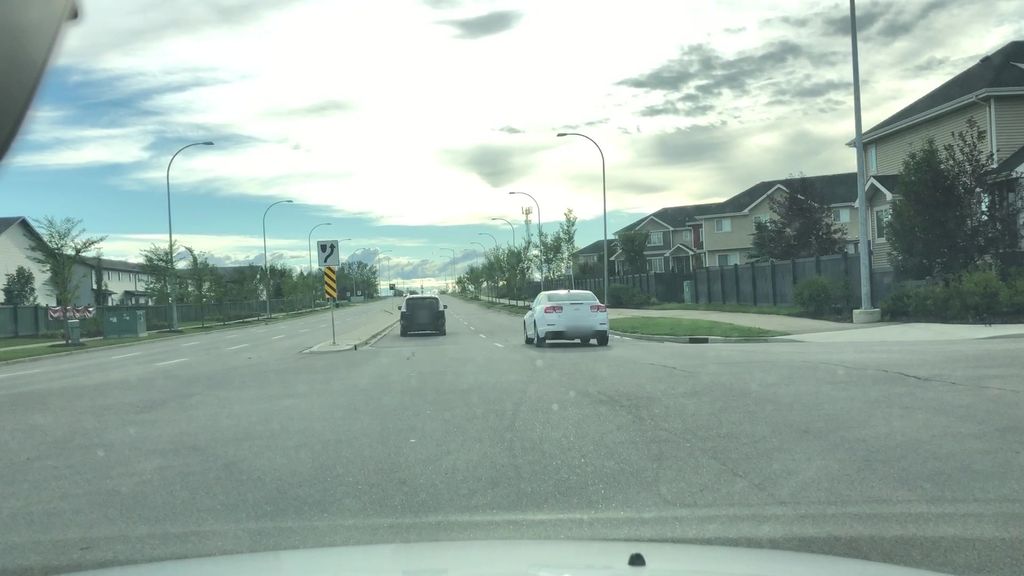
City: edmonton